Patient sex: F
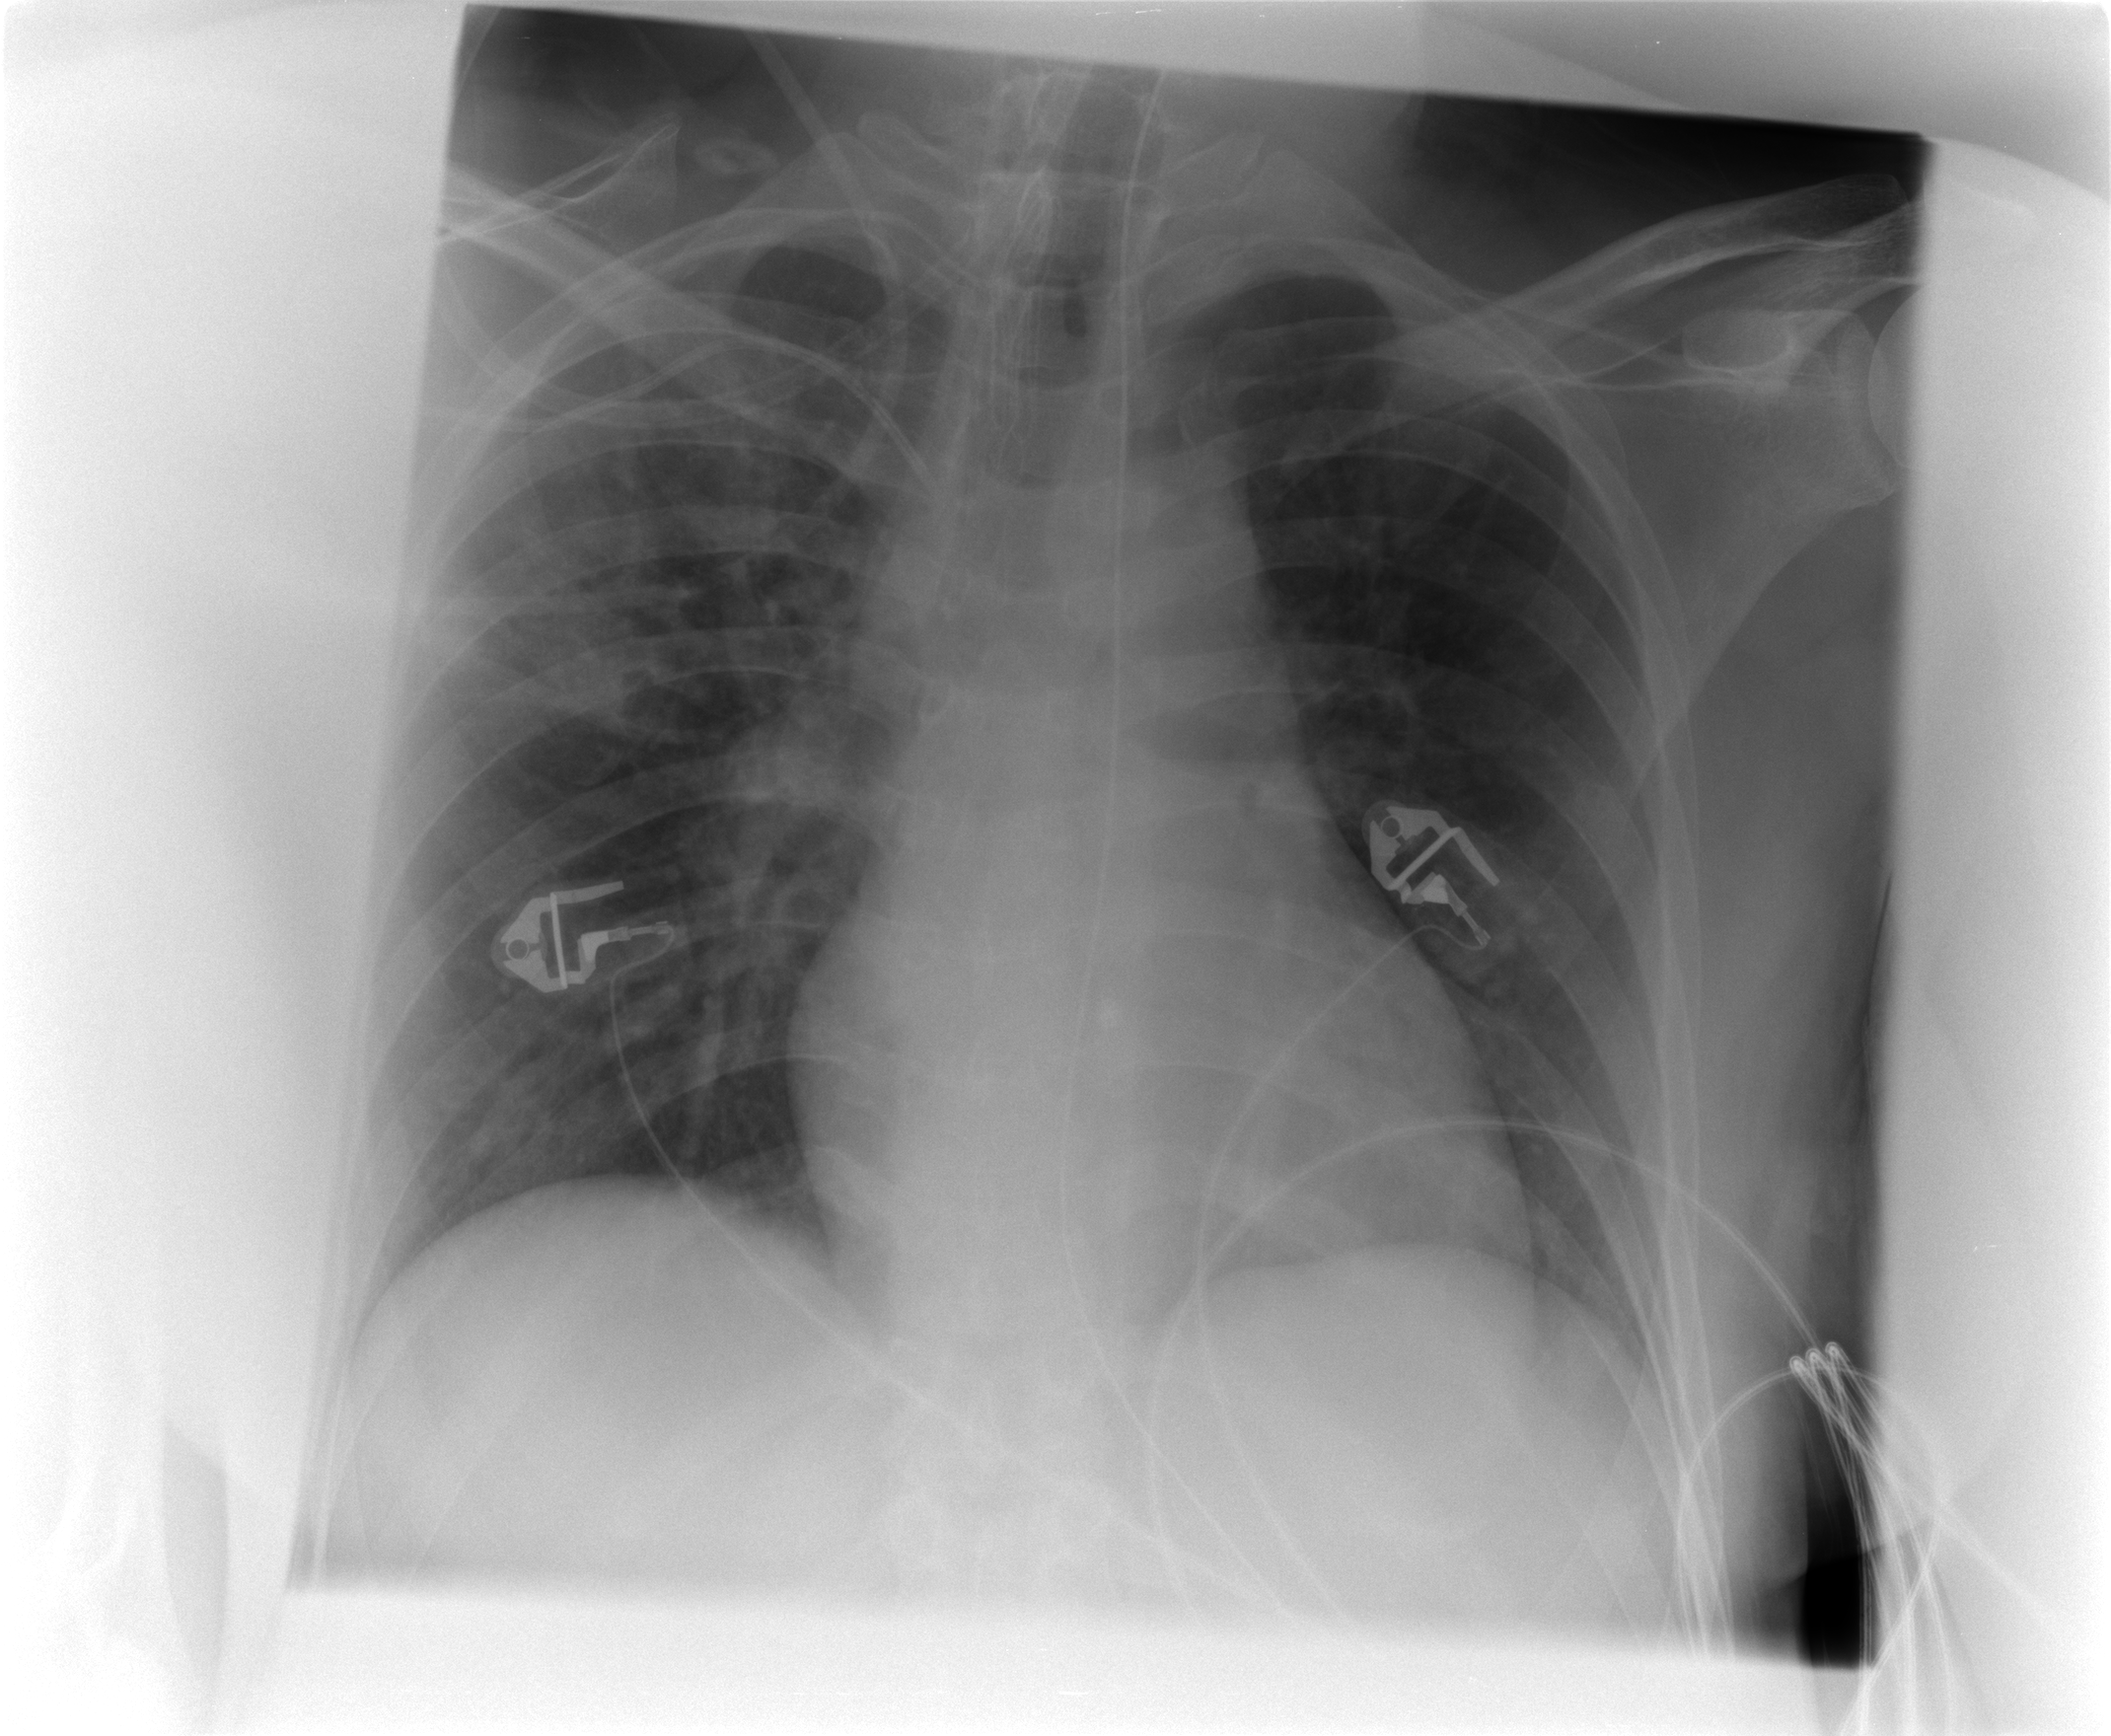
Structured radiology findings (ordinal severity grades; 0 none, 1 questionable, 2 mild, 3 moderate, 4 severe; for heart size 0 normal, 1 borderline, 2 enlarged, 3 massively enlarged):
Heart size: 0
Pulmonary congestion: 1
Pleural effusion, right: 0
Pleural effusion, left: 0
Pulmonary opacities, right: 1
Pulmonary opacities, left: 0
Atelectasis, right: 2
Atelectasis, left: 0